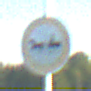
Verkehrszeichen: VerbotGespannfuhrwerke
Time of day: SunriseSunset
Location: Outdoor (RoadRail)
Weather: Clear
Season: NotSpecified
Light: Natural